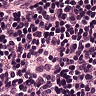
Metastatic tissue present: no